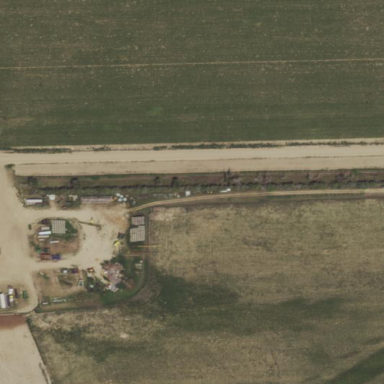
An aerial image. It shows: Farmyard area.